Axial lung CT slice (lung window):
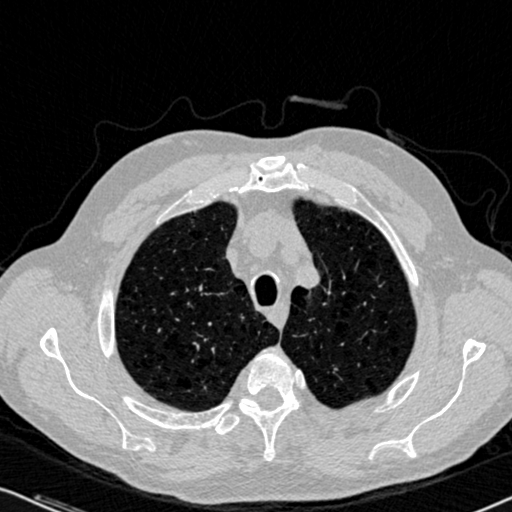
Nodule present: no